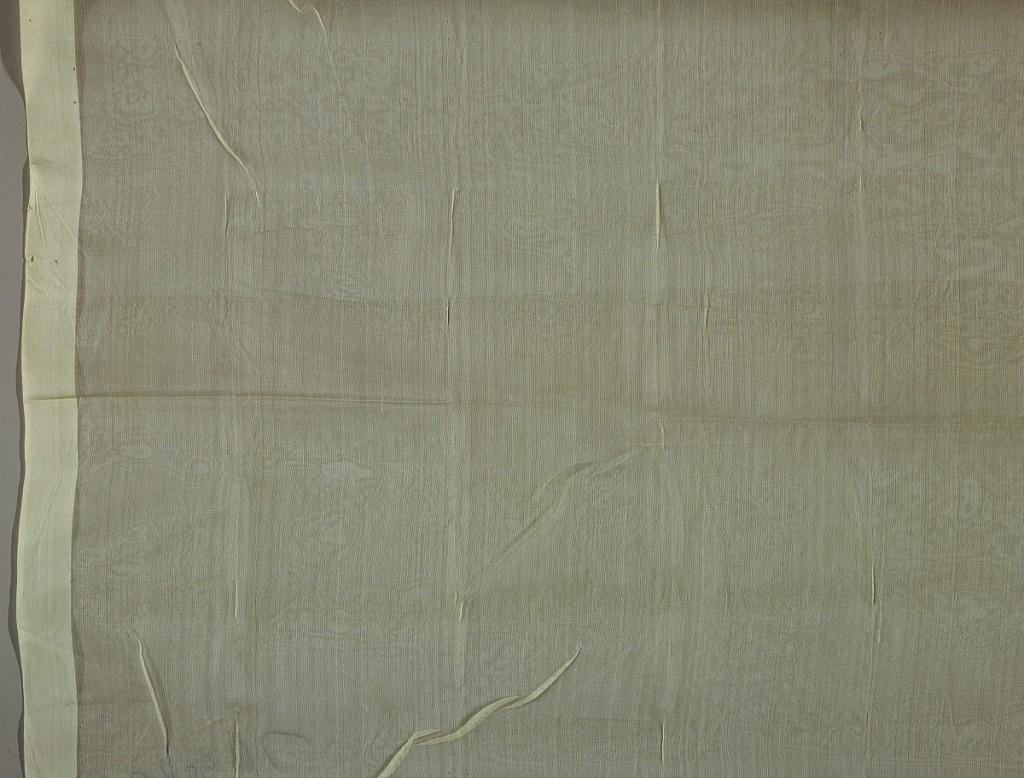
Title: Textile
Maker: Herman A. Elsberg, American, 1869–1938
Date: ca. 1915
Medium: cotton Technique: plain weave
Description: Ivory-colored sheer organdy fabric.